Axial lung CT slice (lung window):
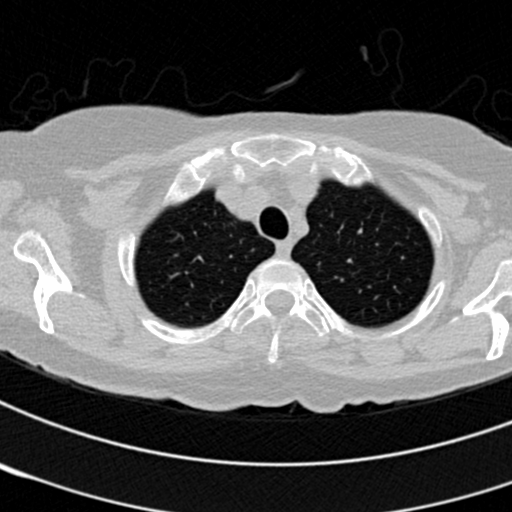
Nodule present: no